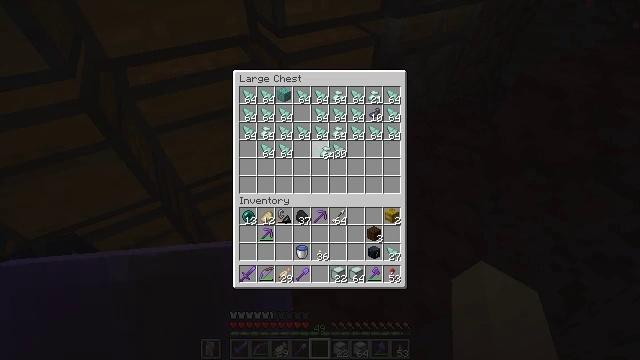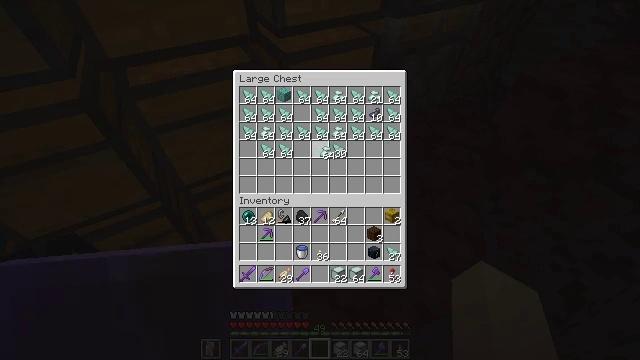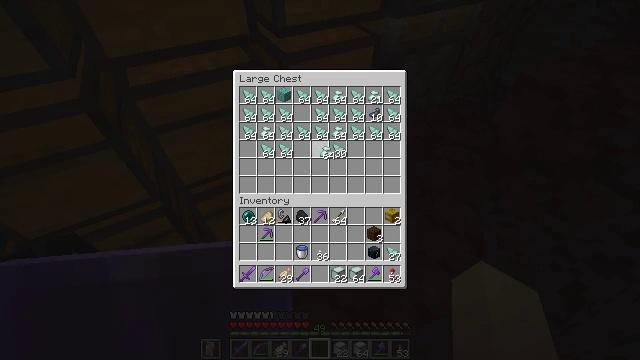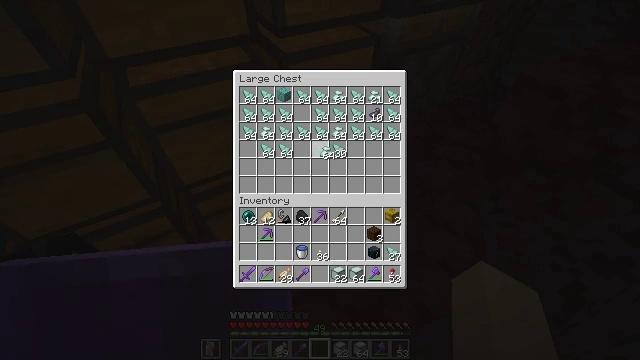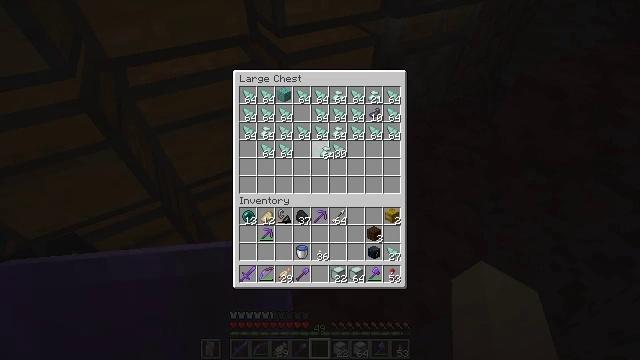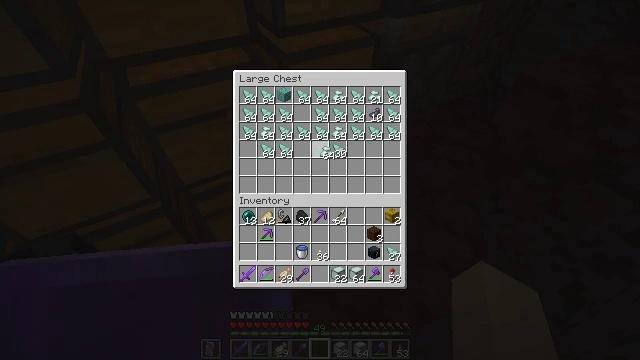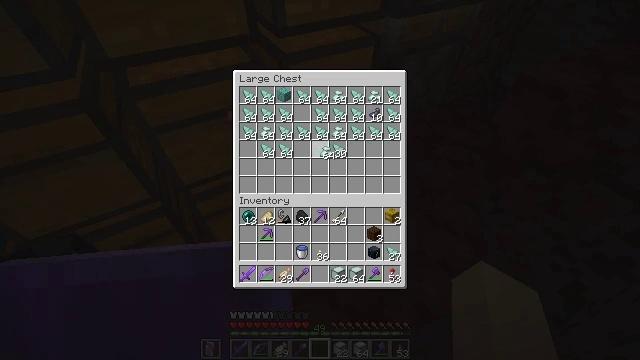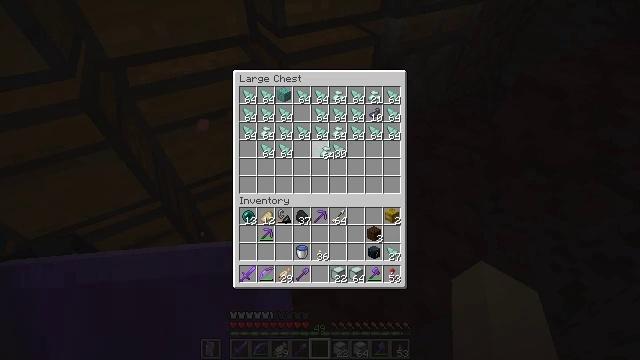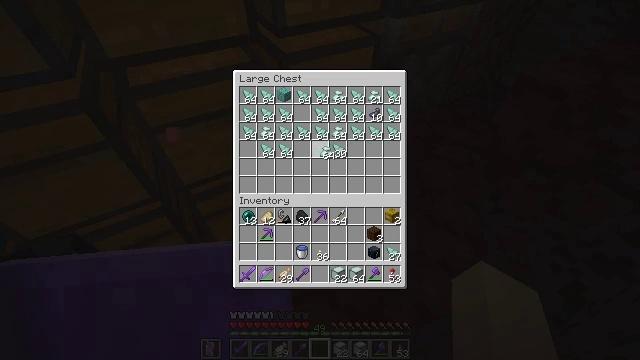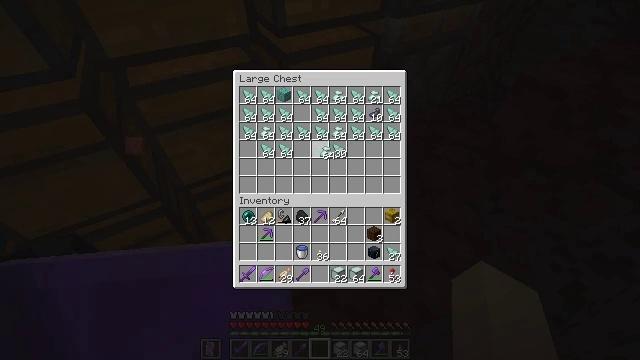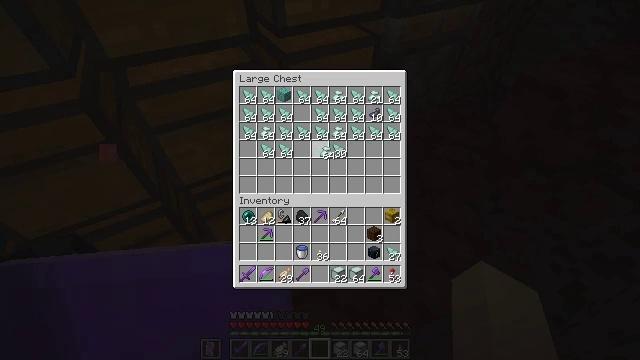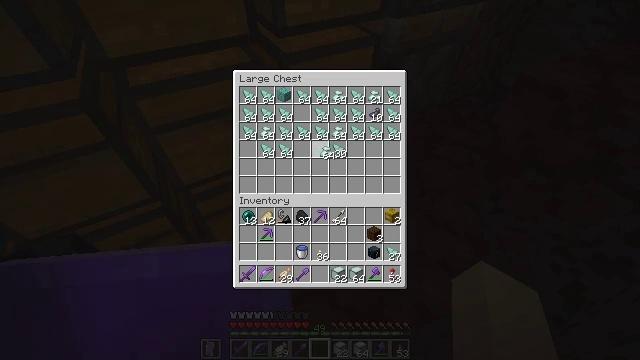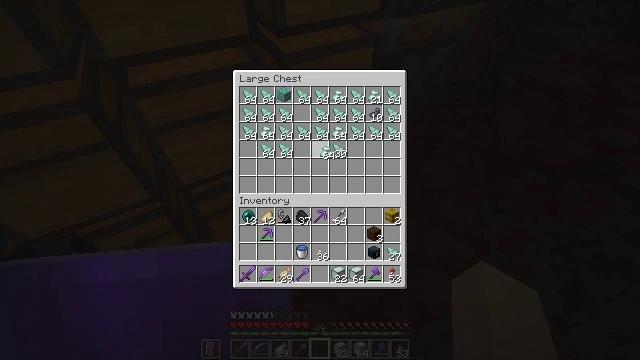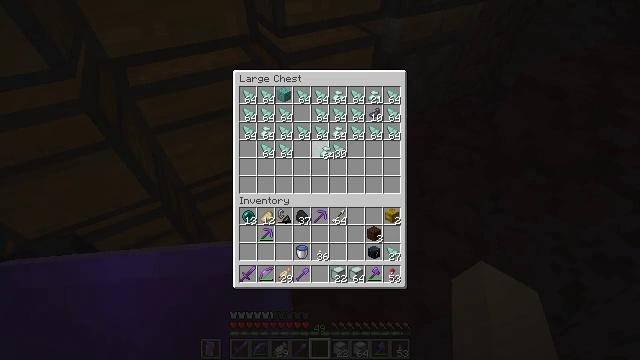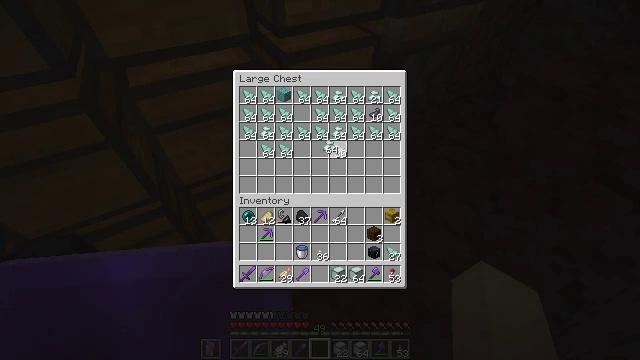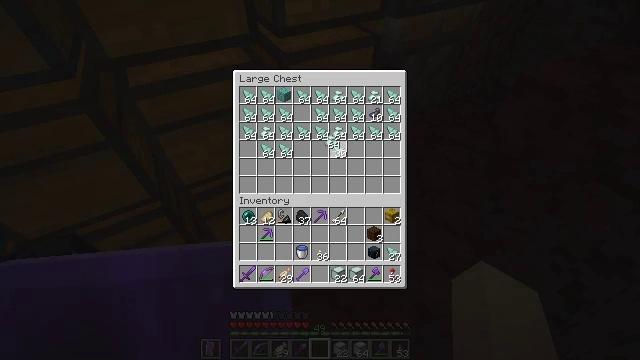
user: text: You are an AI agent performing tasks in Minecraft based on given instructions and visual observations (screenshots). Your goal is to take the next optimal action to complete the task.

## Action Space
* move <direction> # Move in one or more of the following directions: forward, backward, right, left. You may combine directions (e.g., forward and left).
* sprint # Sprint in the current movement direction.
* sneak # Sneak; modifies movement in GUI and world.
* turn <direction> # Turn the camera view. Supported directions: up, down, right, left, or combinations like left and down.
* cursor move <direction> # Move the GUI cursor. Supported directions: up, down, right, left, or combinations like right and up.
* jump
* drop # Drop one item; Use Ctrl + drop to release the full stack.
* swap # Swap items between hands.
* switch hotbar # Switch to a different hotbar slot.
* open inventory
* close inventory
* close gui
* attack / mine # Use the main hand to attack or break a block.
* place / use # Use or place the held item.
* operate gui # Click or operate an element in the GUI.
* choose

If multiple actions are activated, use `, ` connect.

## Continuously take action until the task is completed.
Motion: motion action
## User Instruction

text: Use materials to craft a sea lantern.
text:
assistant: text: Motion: no_op
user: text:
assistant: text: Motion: no_op
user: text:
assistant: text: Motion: no_op
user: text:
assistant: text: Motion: no_op
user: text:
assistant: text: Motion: no_op
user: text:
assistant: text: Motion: no_op
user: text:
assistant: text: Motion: no_op
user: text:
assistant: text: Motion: no_op
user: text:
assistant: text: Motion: no_op
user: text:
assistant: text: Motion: no_op
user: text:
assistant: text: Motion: no_op
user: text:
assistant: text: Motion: no_op
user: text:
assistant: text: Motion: no_op
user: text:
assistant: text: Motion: no_op
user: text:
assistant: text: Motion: no_op
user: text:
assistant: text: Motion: no_op
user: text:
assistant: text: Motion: sneak
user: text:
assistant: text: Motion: sneak
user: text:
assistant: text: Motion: sneak
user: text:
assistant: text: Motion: sneak
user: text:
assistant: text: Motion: sneak
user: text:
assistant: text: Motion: sneak
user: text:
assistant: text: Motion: sneak, attack / mine
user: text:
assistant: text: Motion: sneak, attack / mine
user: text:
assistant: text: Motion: sneak, attack / mine
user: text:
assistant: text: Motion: sneak
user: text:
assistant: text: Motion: sneak, attack / mine
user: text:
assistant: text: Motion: sneak, attack / mine
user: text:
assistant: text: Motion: sneak
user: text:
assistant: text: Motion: sneak, attack / mine